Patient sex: M
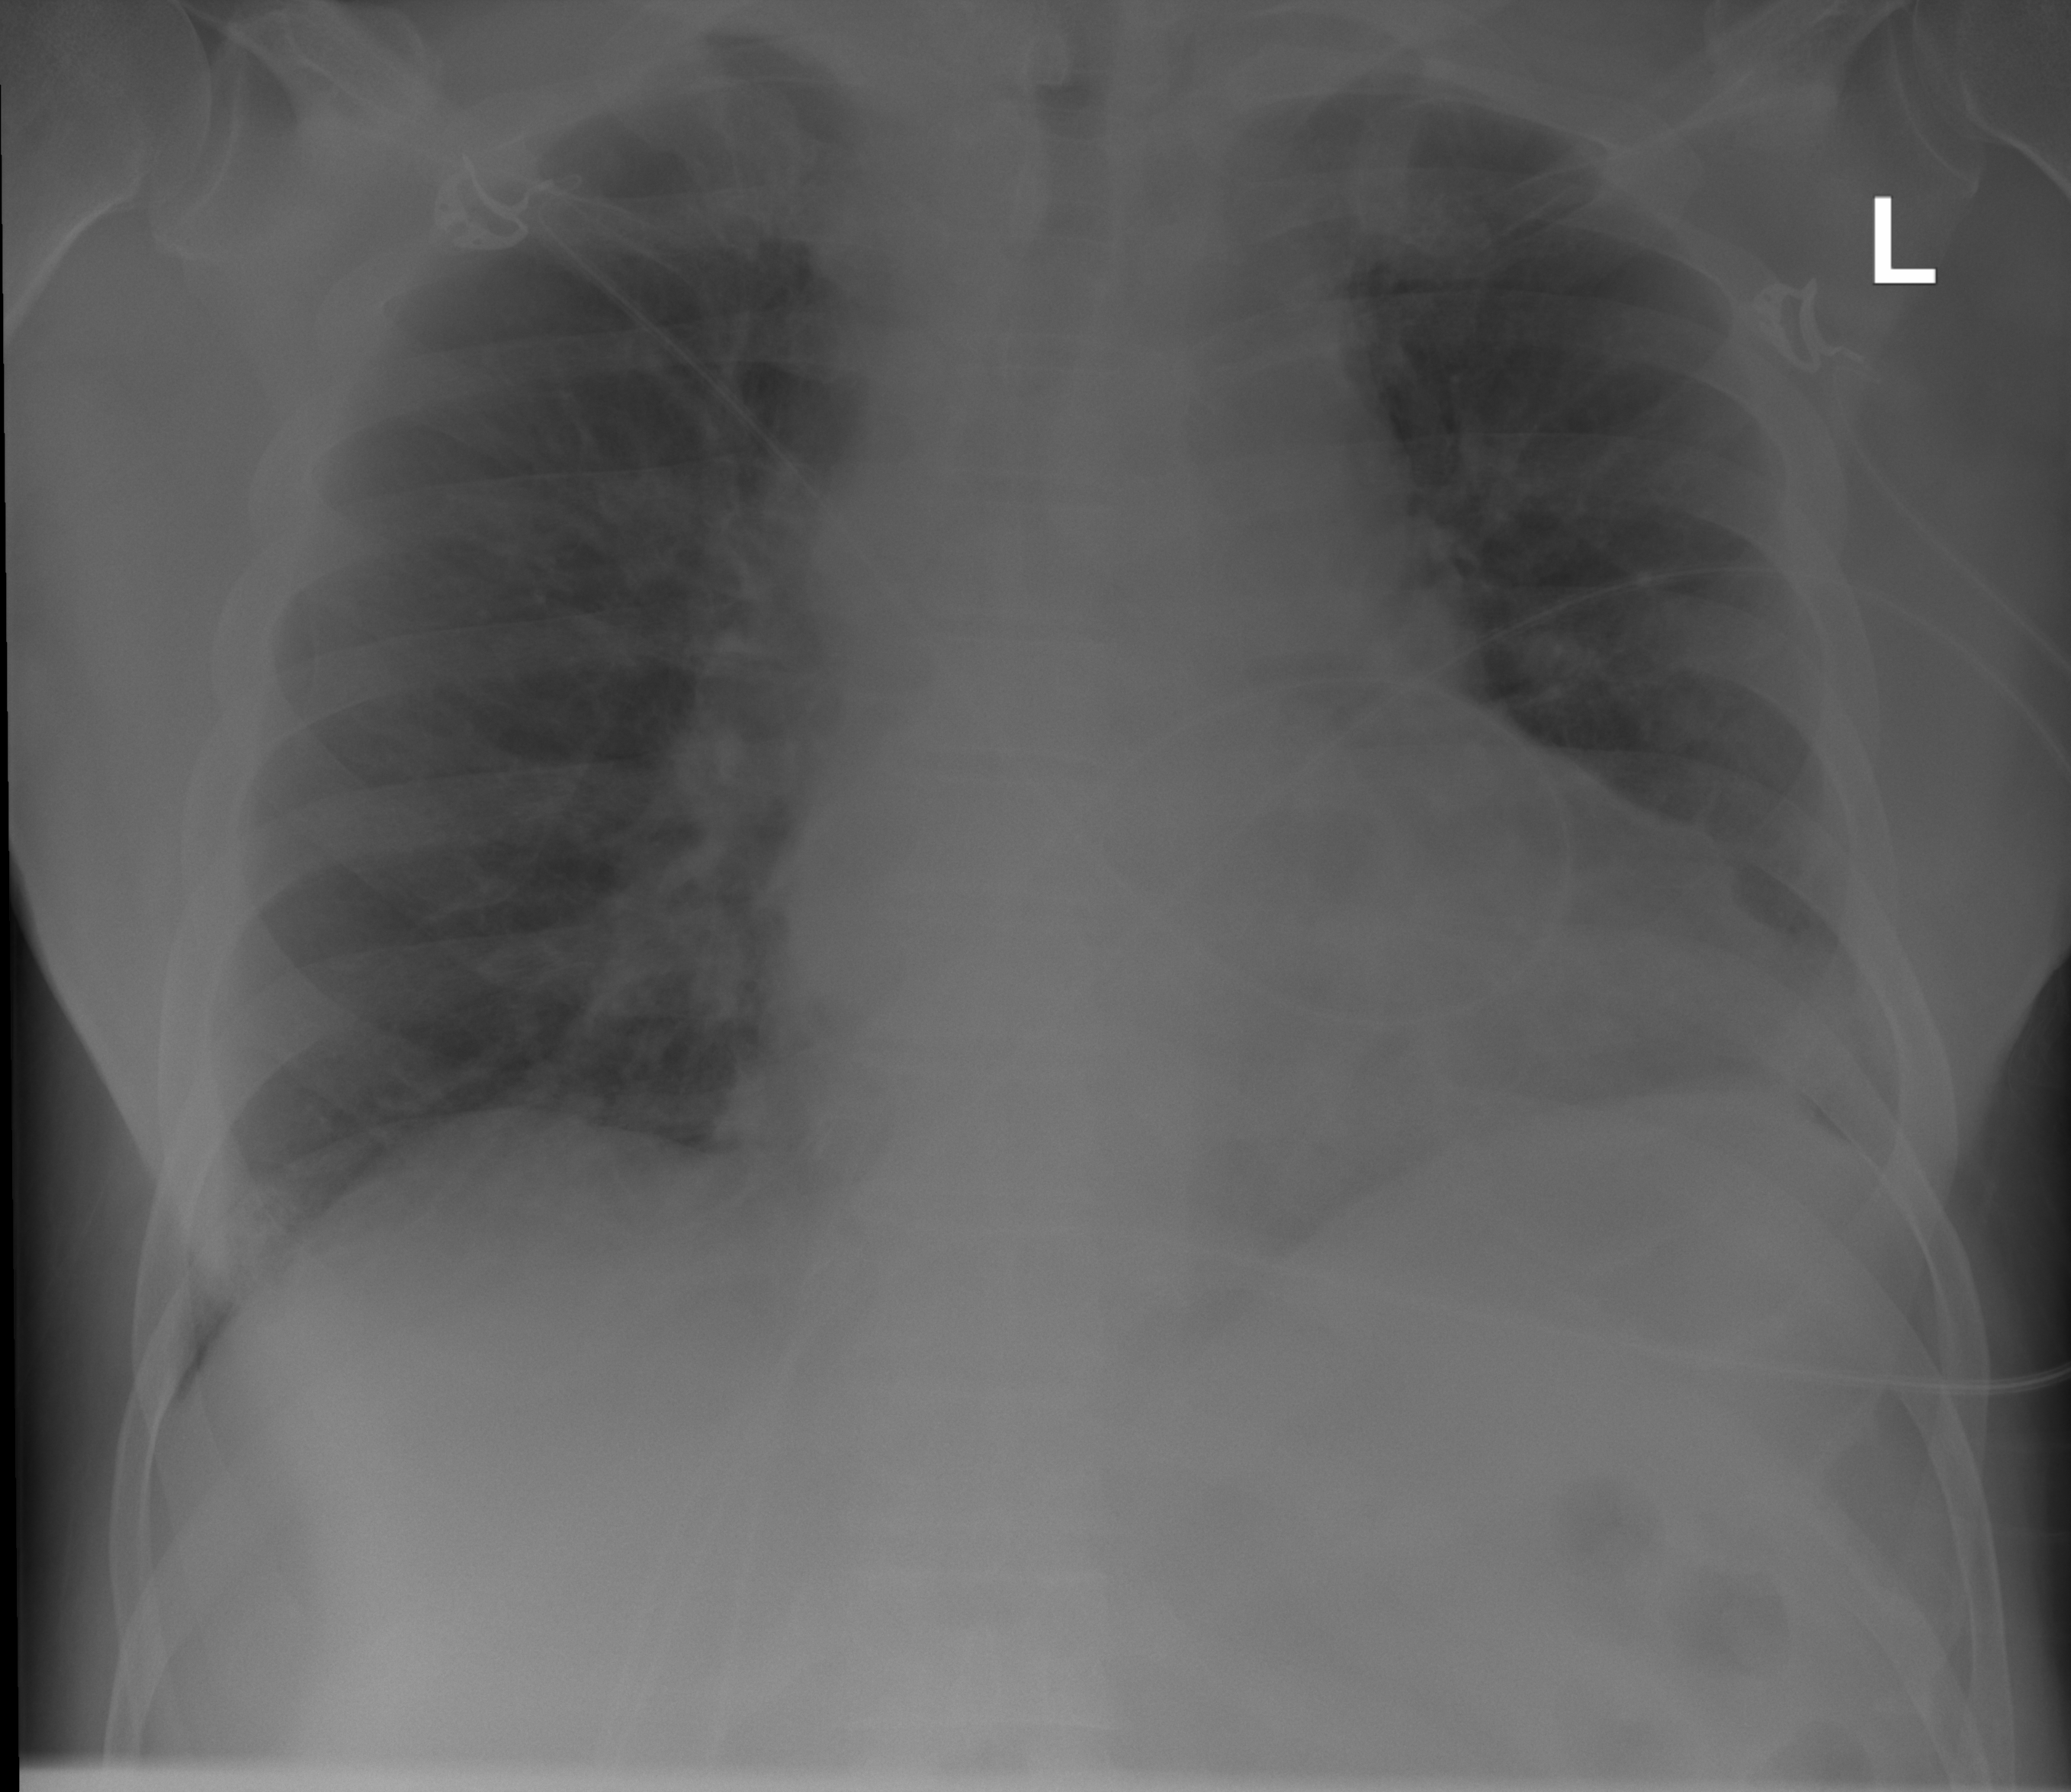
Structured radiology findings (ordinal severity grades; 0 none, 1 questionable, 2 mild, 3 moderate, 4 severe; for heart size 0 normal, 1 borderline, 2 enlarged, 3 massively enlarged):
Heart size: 3
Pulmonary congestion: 2
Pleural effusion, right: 0
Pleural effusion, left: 2
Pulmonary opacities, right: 0
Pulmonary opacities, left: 0
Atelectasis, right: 2
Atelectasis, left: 2